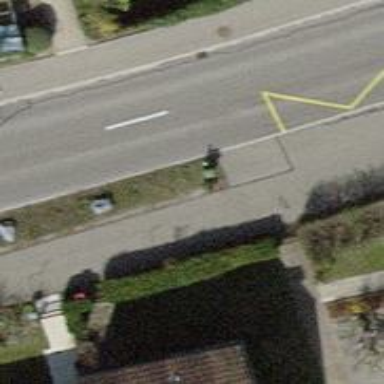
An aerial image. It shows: Hedge barrier.